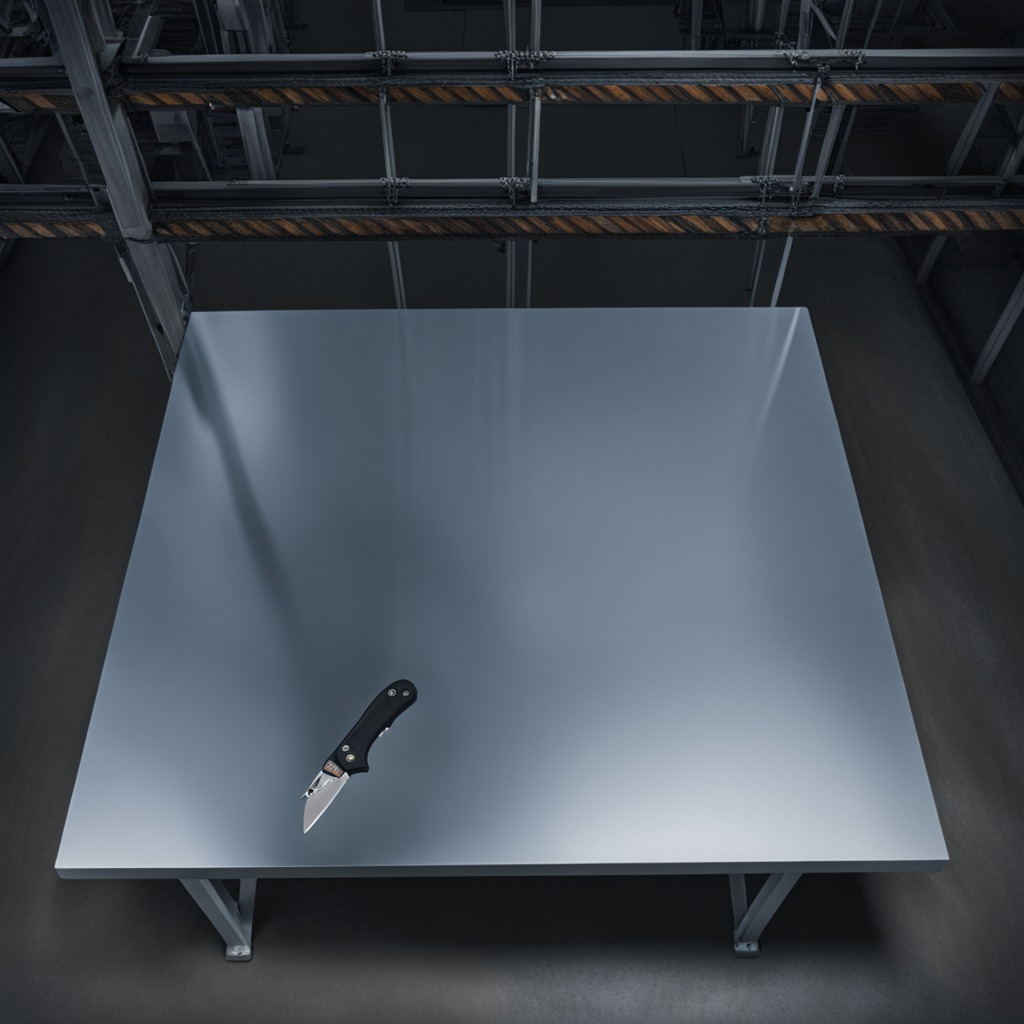
A utility knife lies on the tabletop.